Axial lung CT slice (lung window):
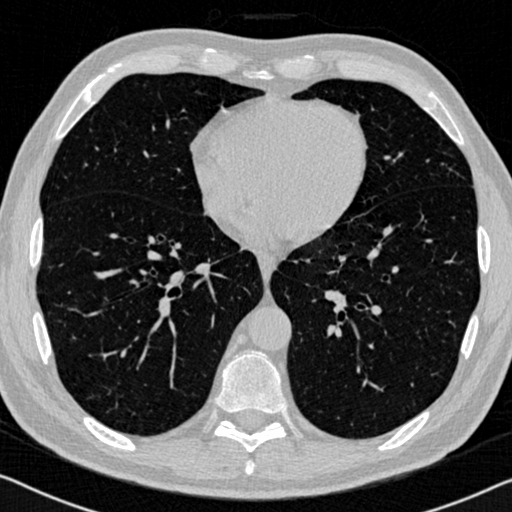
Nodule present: no